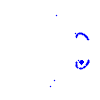
Particle: electron